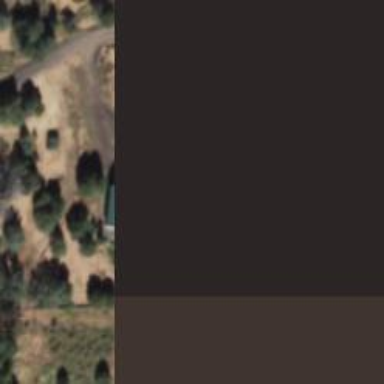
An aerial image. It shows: Driveway.